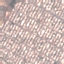
Label: Residential